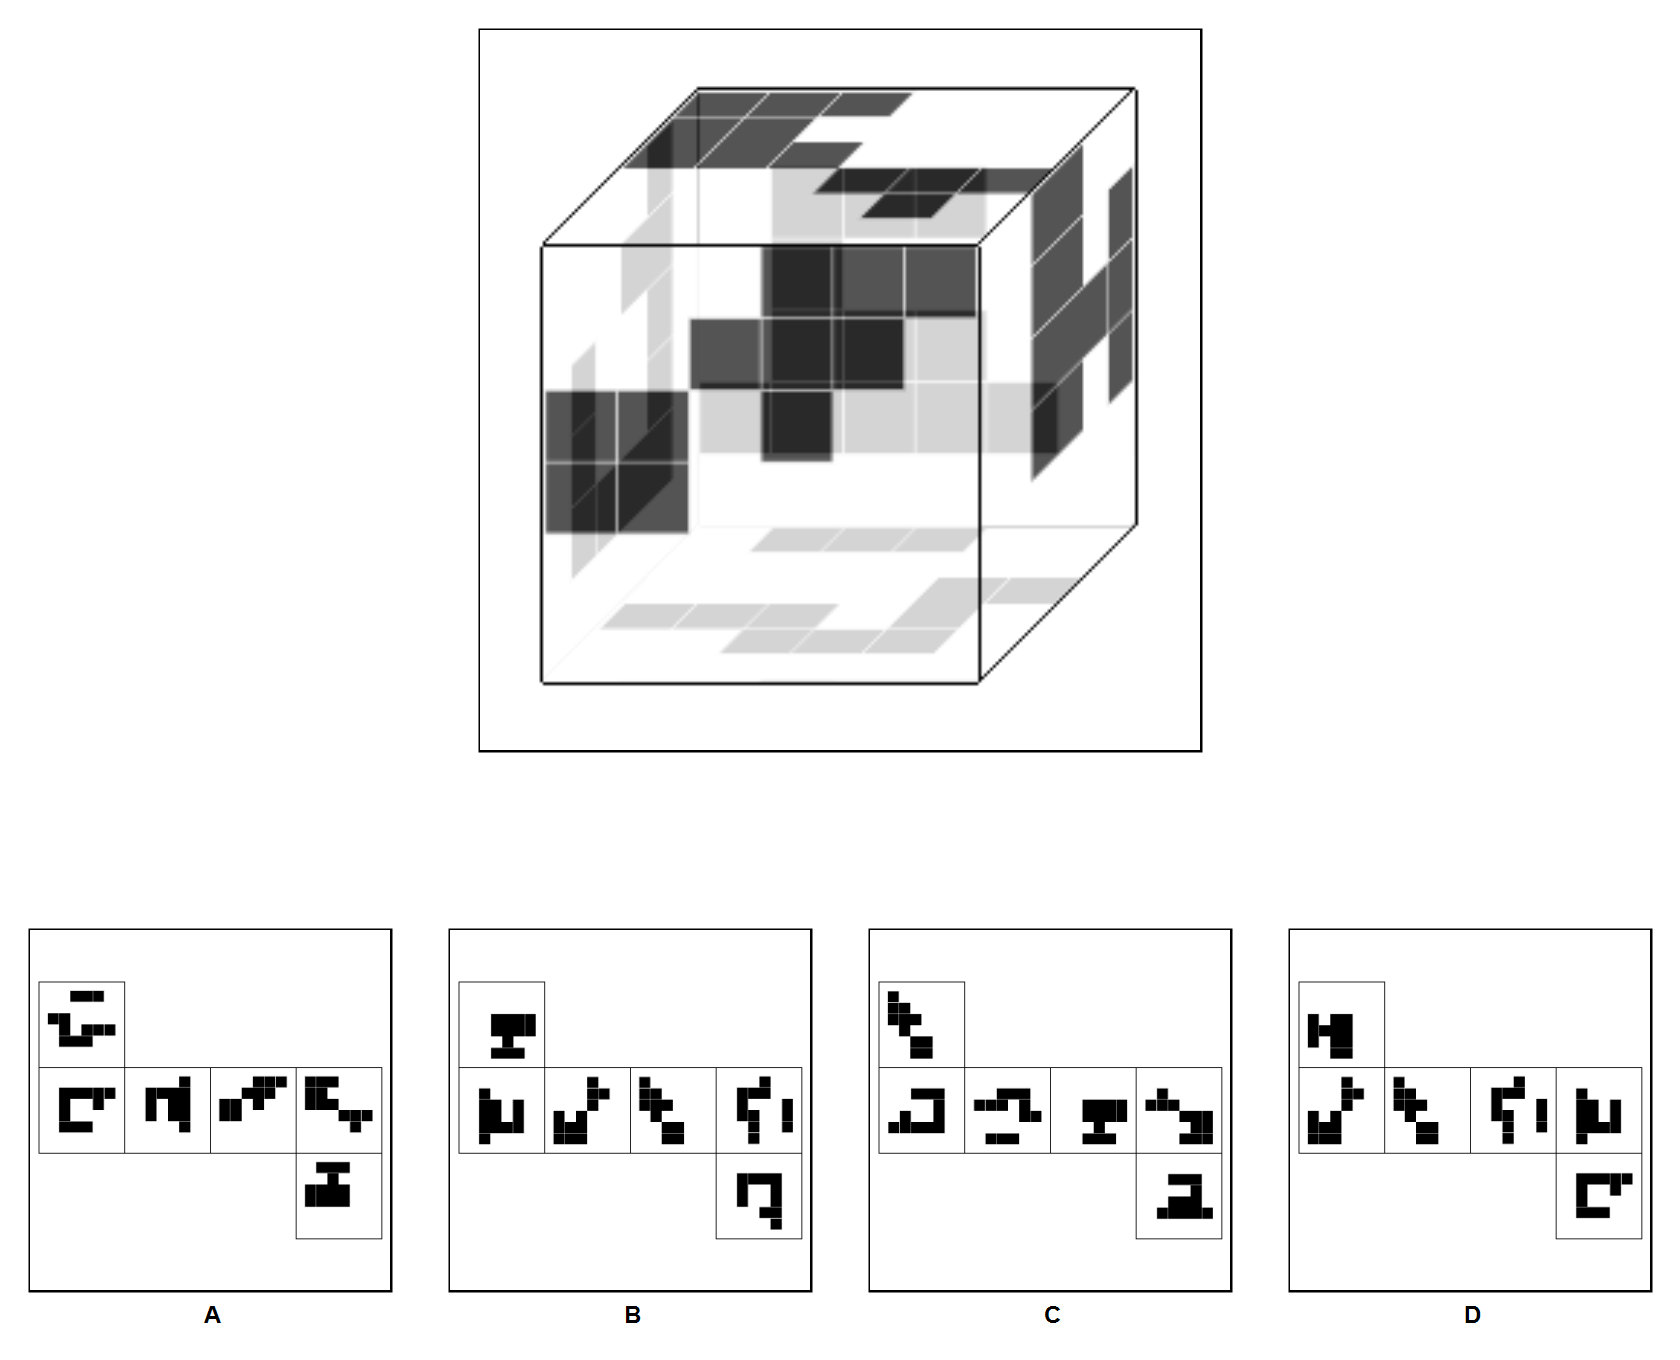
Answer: A